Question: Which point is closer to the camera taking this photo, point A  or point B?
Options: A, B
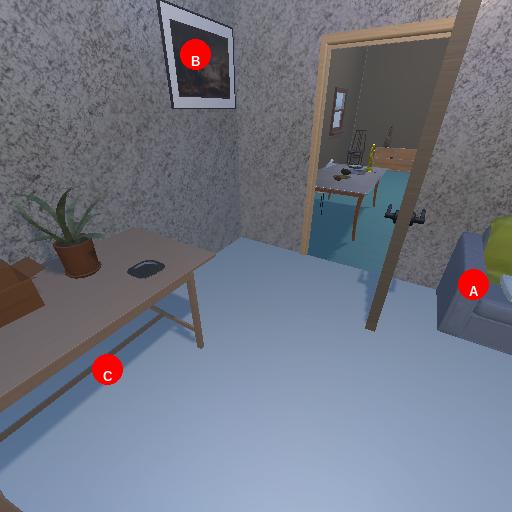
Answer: A